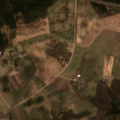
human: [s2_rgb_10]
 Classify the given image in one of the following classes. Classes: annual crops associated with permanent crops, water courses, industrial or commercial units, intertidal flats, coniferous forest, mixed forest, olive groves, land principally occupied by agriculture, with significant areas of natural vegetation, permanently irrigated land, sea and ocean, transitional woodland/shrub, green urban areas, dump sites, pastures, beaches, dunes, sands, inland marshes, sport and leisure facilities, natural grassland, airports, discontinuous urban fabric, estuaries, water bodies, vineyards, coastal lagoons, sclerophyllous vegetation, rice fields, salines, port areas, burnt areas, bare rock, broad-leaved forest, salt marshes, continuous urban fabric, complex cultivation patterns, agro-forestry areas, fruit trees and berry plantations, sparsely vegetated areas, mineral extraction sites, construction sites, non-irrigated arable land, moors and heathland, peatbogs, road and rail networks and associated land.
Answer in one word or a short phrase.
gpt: pastures, complex cultivation patterns, coniferous forest, mixed forest, transitional woodland/shrub